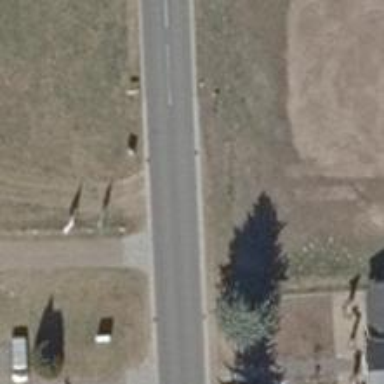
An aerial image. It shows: Secondary road with asphalt surface.